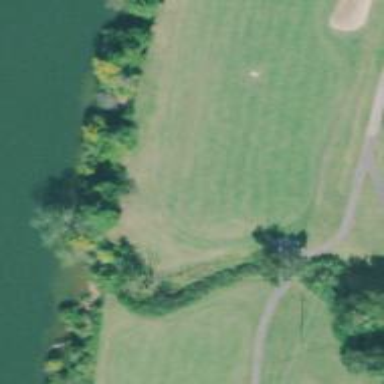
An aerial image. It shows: Golf hole.